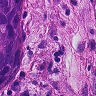
Metastatic tissue present: no